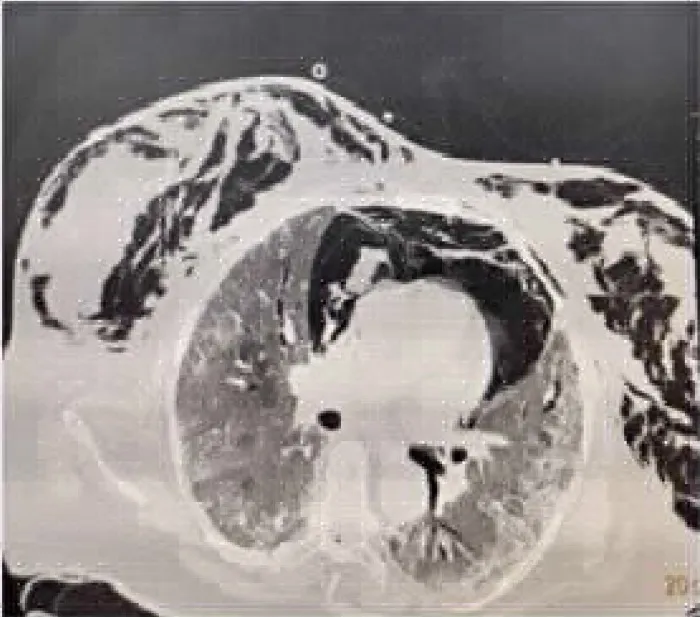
CASE 1: Tension Pneumothorax with surgical emphysema.
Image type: radiology (ct)